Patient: sex M, age 78
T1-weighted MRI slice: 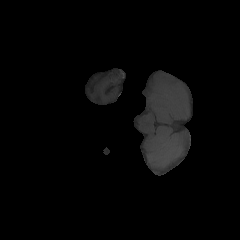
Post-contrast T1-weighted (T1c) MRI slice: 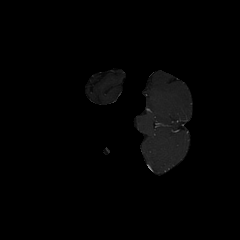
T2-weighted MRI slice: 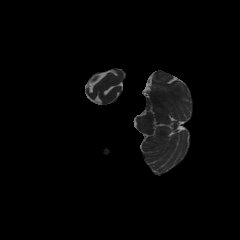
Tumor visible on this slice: no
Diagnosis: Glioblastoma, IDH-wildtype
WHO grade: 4